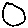
Label: moon